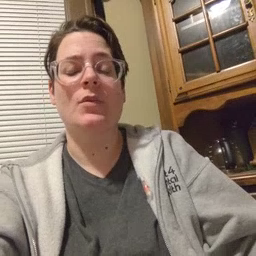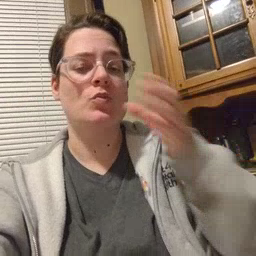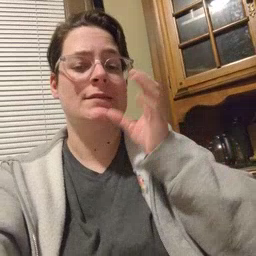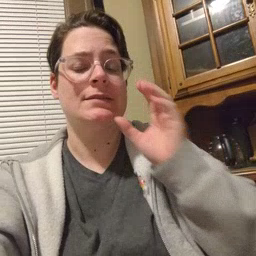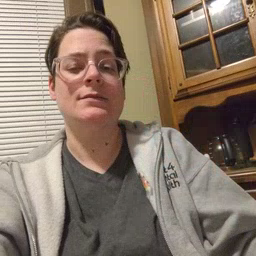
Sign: drink